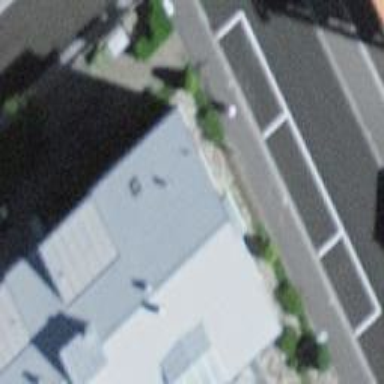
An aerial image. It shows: Parking lane area.